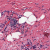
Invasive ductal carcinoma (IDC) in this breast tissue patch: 0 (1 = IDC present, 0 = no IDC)